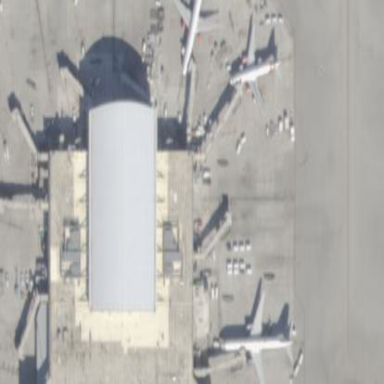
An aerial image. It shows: Concourse at the airport.